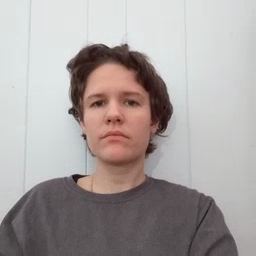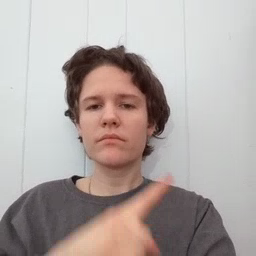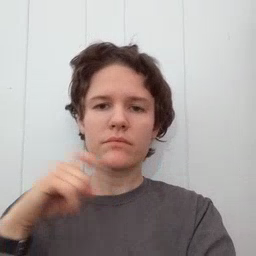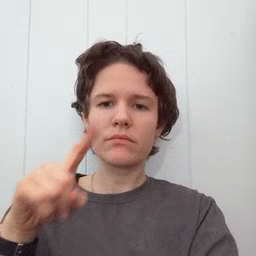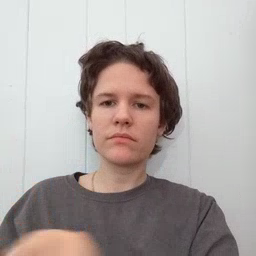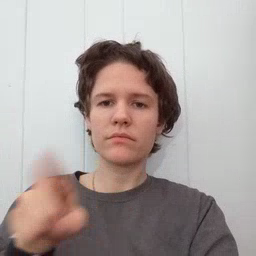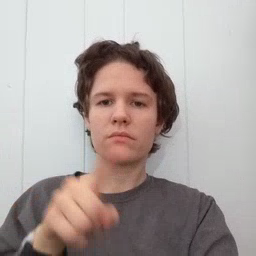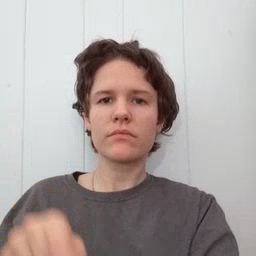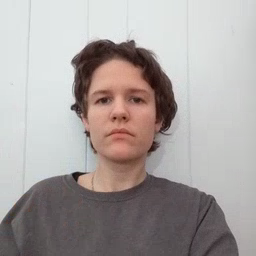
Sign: dryer